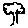
Label: tree